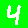
Digit: 4